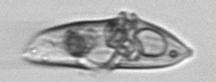
Label: Gyrodinium